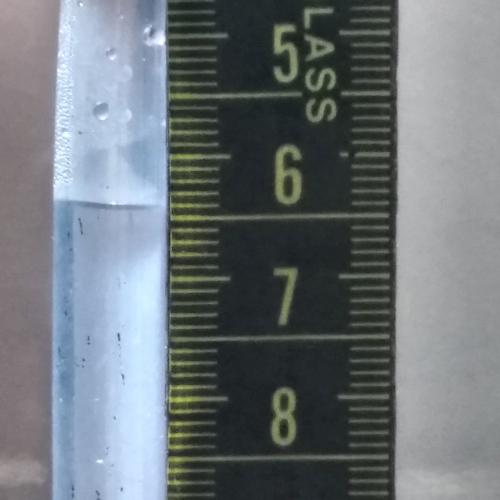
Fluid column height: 6.4 cm